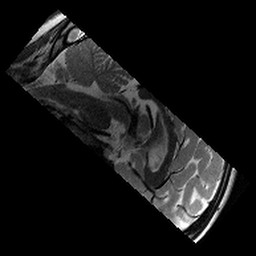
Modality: T2w
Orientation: sagittal
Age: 9
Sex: male
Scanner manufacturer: siemens
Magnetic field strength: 3 T
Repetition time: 9.23 s
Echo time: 0.067 s